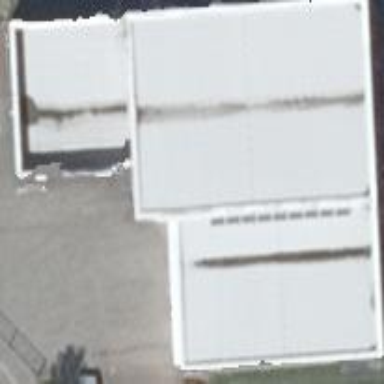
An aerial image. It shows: Building with power generator.